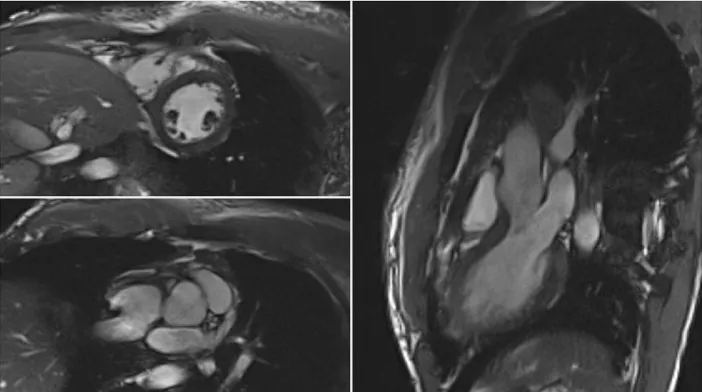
Multiple Sections through CMR revealing normal myocardium with no evidence of endomyocardial fibrosis or scarring.
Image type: radiology (mri)